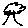
Label: tree